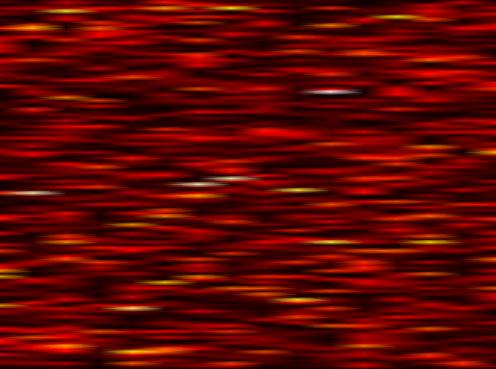
Label: UFMC